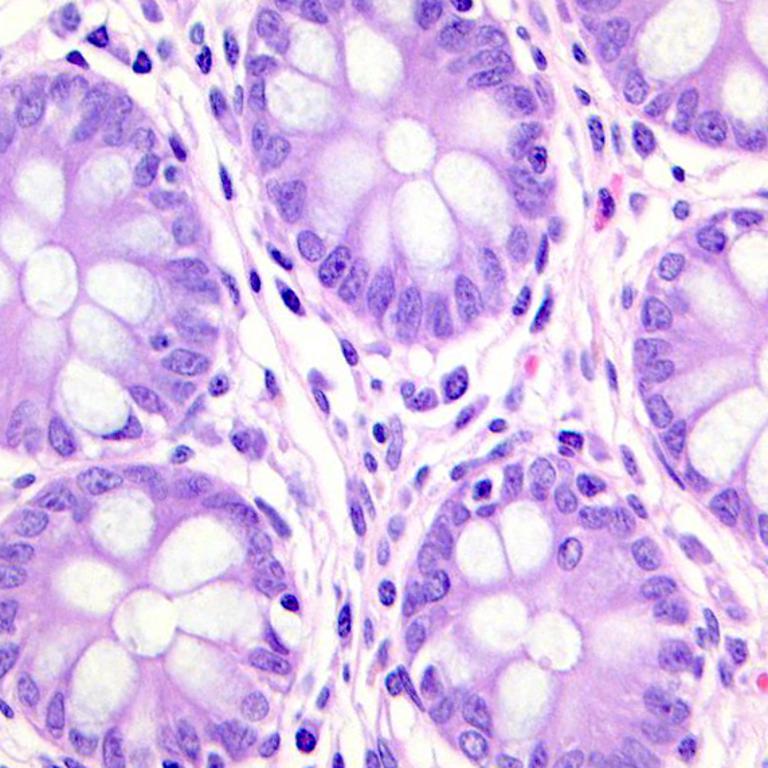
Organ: colon
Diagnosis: benign